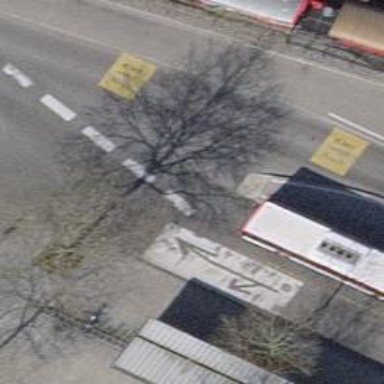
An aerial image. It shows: Asphalt road in living street.